Question: Everything I want is shown a the picture below. How could I achieve that?

how to add any buttons at tabcontrol tabpages ? Or is that a custom controls that I need to create ?
First picture is from visual studio and second picture is from photoshop.
I also can find a way around that to let the user close it but I really need to achieve this as it's more user friendly.
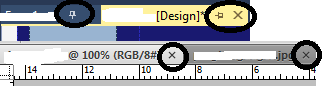
Answer: The first example you showed is made using WPF which is quite easy to do . The second example looks like Photoshop which is most likely a custom C++ Win32 control.
But if you're working with WinForms you usually can't do these kinds of customizations with the standard controls. You can write your own TabControl by deriving from Control and handling the painting and input yourself, which I've done in the past, but it's a lot of work too. Especially if you take into account that you have to manage a list of child controls for each tab. And that you may want design-time support for dragging and dropping other controls and panels into each tab and modifying the tab properties in the Visual Studio Designer. None of that is done for you if you go this route.
If you don't want to learn WPF, and you don't want to spend the week(s) it could take to write a robust custom control, you could look at companies such as Telerik, DevExpress, Infragistics, etc., you might be able to simply pay for a control library which a TabControl that already does this.